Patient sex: M
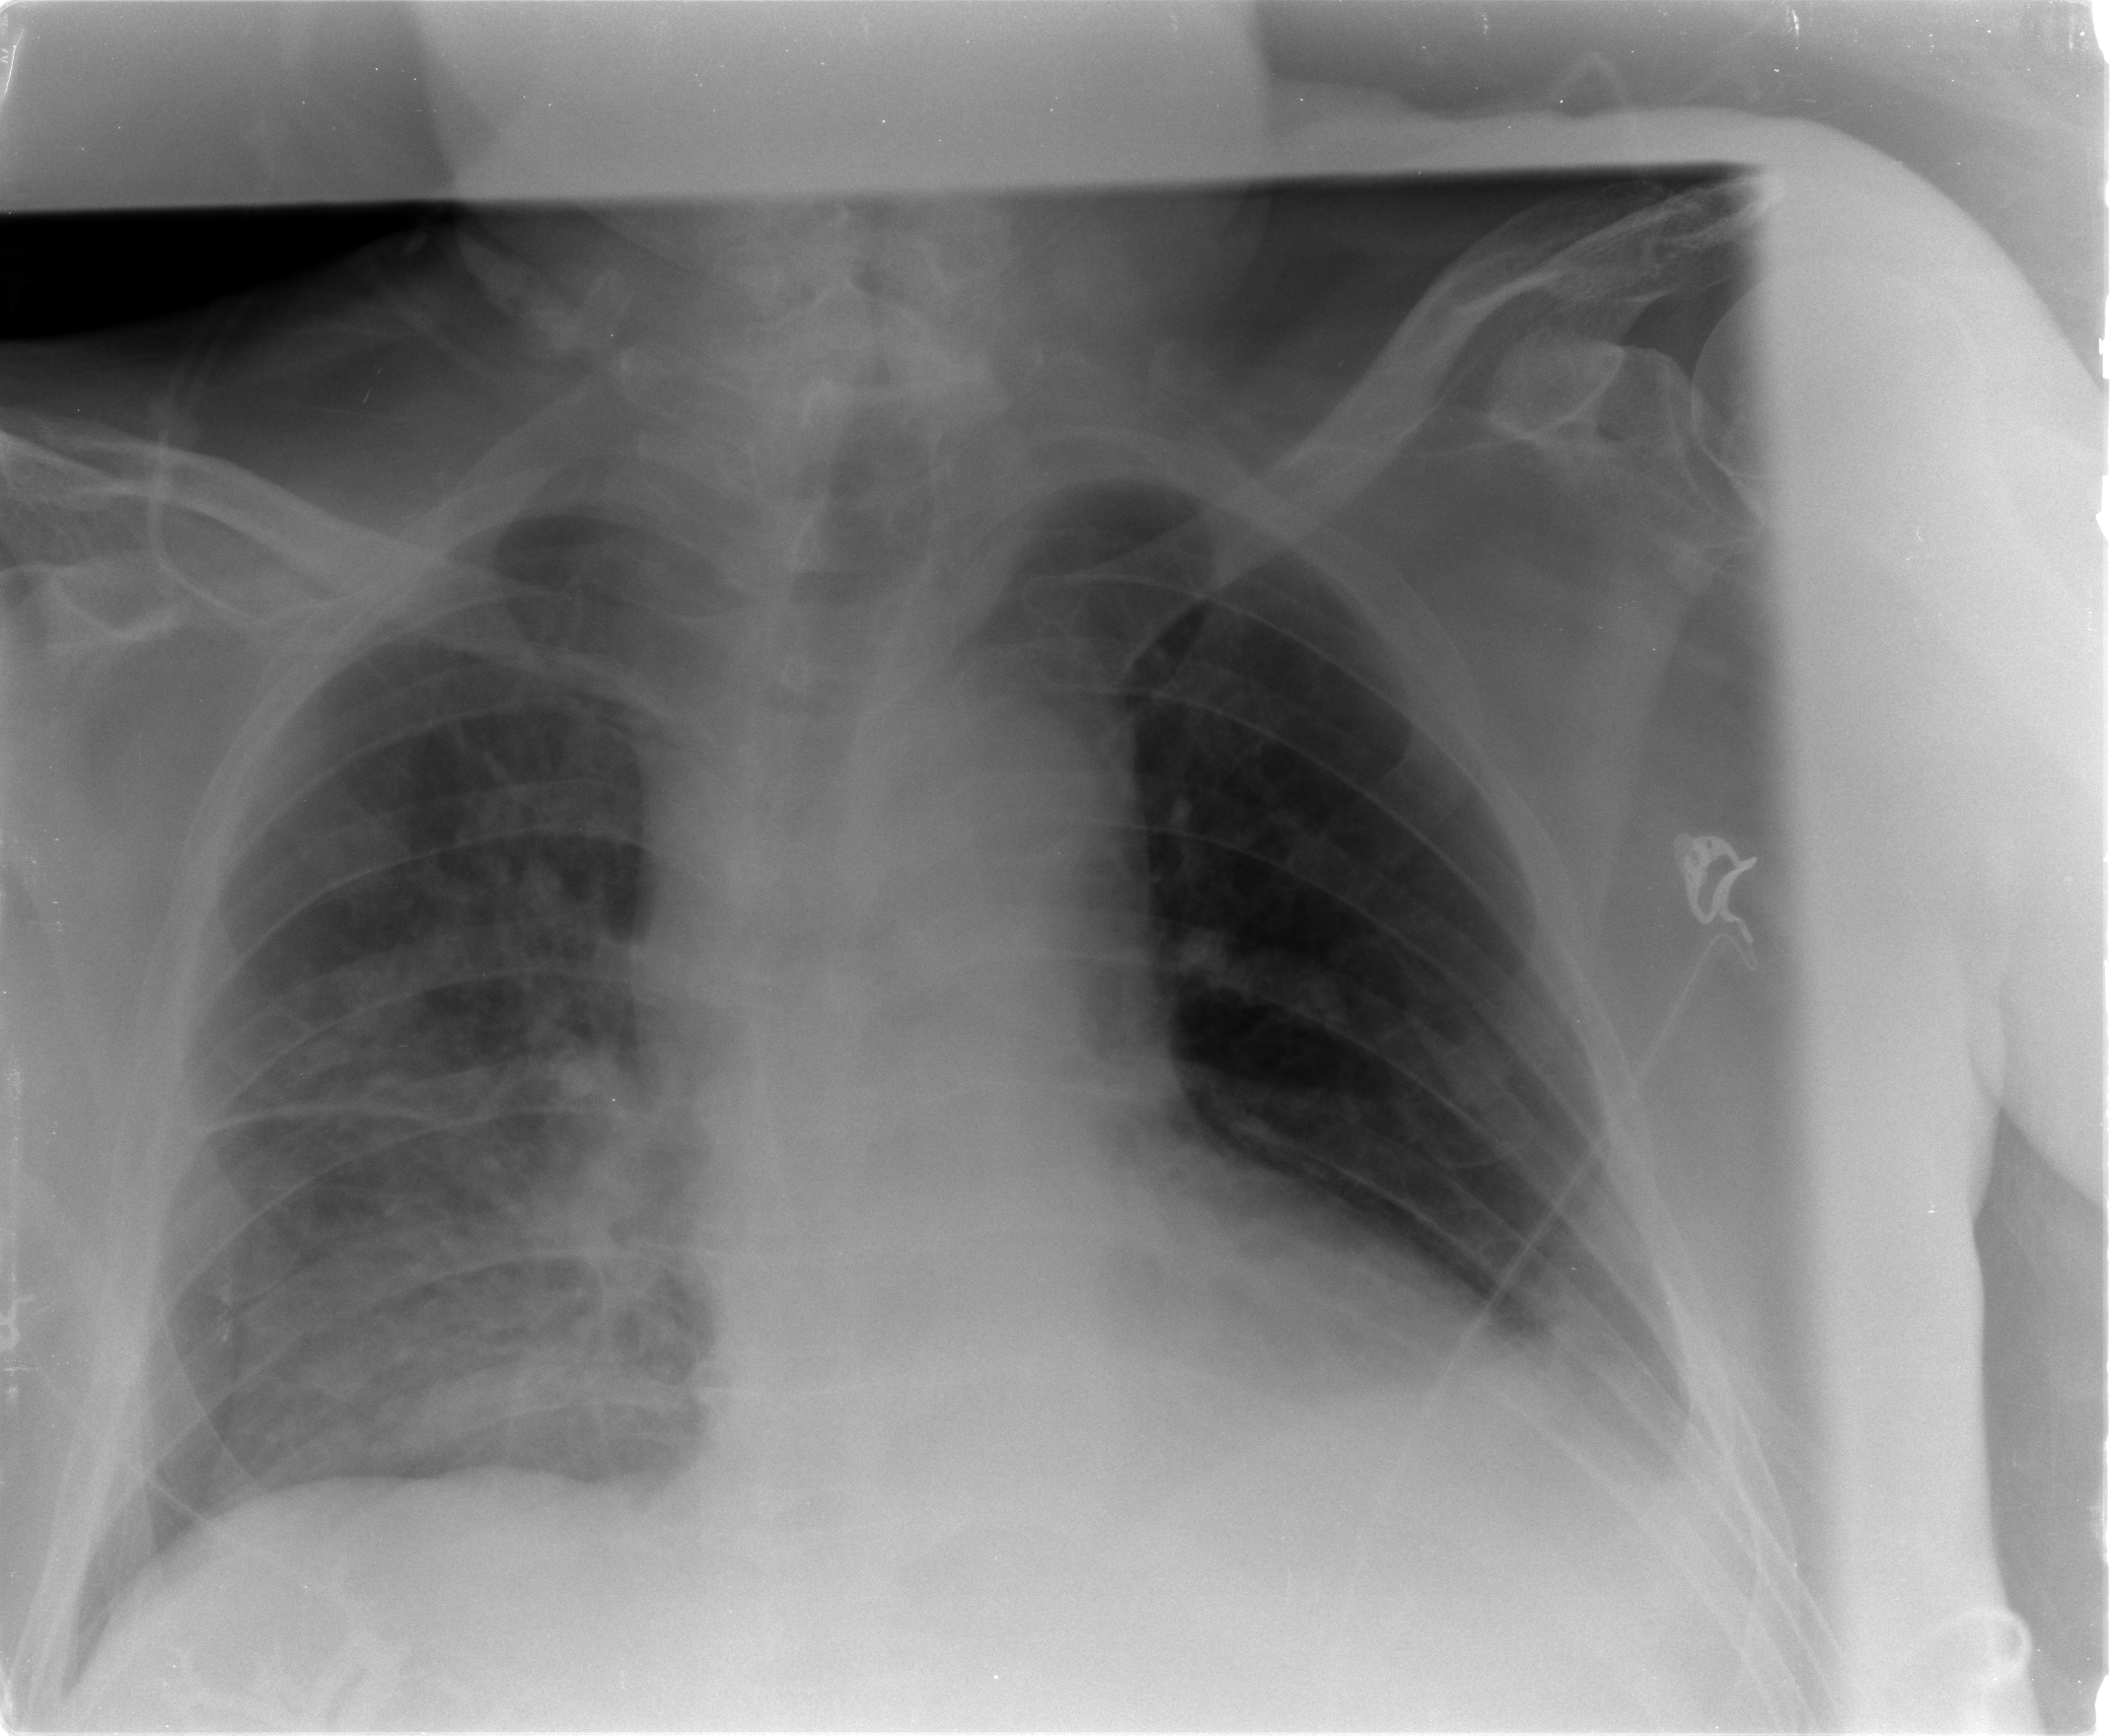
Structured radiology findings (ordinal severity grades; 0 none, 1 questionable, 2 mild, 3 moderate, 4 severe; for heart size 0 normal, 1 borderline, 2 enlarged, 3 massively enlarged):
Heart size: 1
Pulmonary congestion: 2
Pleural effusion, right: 2
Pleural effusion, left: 2
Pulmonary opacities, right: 2
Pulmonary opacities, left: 0
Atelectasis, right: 2
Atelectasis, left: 2